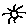
Label: sun